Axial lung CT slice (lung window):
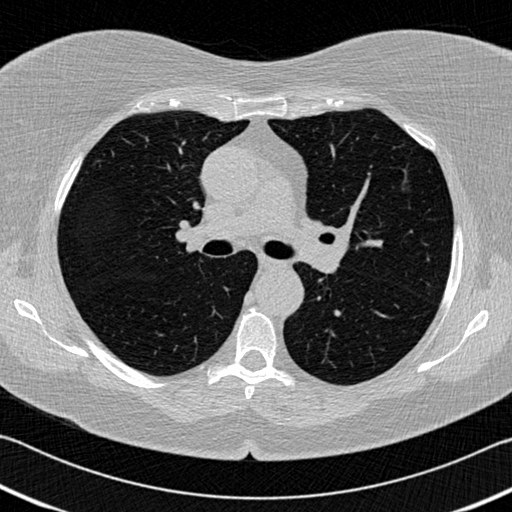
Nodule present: no